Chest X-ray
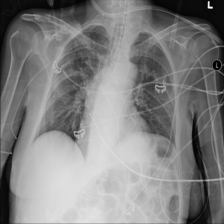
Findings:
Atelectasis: negative
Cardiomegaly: negative
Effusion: negative
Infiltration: negative
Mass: negative
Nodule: negative
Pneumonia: negative
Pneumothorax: negative
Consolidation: negative
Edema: negative
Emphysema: negative
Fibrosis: negative
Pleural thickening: negative
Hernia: negative